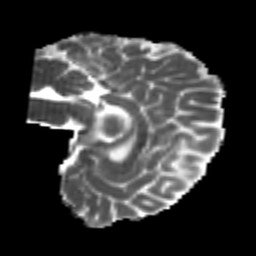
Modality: MD
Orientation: sagittal
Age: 20
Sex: female
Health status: healthy
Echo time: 0.074 s